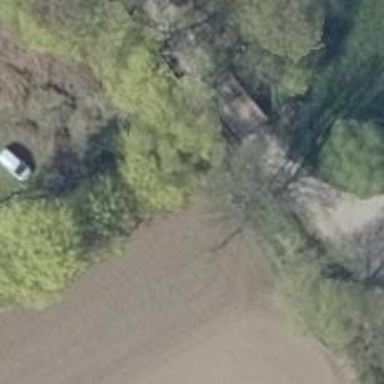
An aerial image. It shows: Culvert tunnel.